Aerial crown-view tile of a tropical tree (Barro Colorado Island, Panama), acquired 20241112:
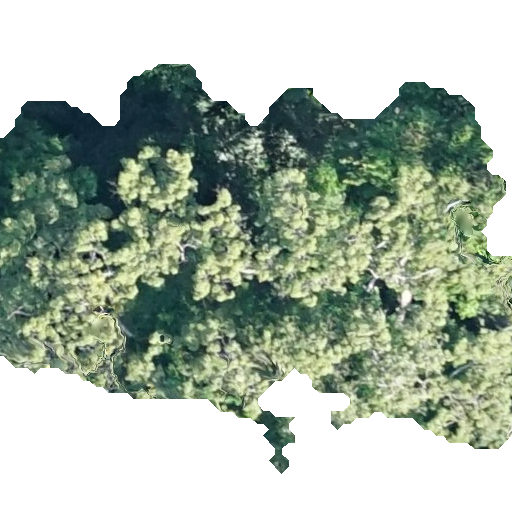
Species: Ceiba pentandra
GBIF accepted scientific name: Ceiba pentandra
Crown area: 244.42 m²